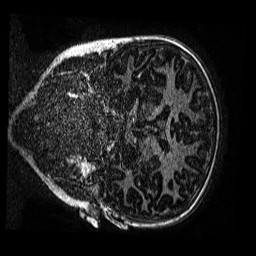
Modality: MP2RAGE
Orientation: coronal
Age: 10
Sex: female
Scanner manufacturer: siemens
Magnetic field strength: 3 T
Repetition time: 4 s
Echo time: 0.00299 s